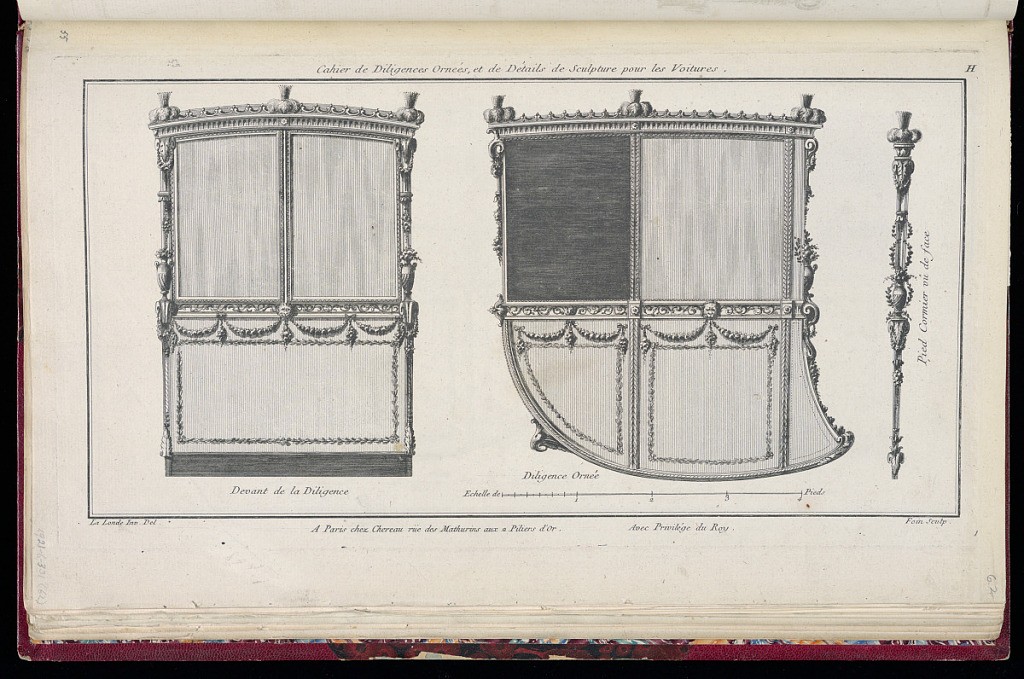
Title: Diligence Ornée
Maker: Richard de Lalonde, French, active 1780–96
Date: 1775-1788
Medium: Etching on off-white laid paper
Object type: Print
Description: Back and side view of a design for a stagecoach, decorated with carved ornament motifs including garland, fluting, c-scrolls, ostrich plumes, scrolls, acanthus leaves, and branches. The plate is signed and numbered.